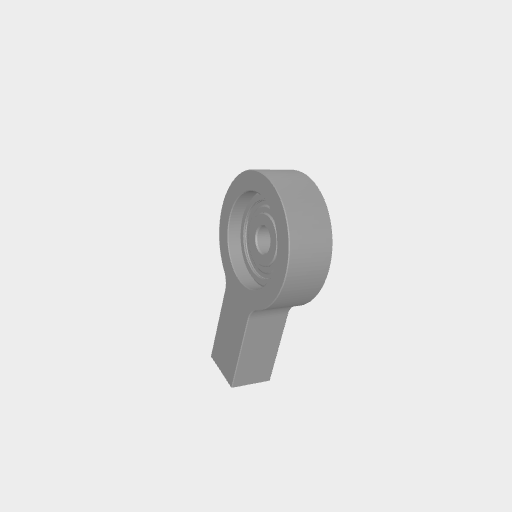
Part: Side1Post1Bore4PillowBlock